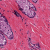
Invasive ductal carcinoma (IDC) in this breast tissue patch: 0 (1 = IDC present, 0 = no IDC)